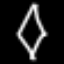
Label: diamond